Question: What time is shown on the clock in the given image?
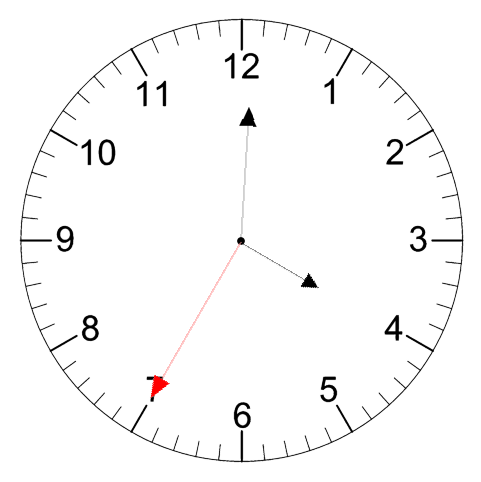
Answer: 04:00:35